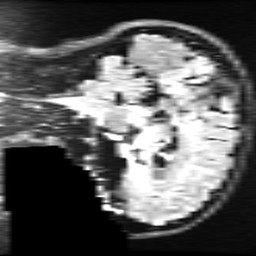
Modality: FLAIR
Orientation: sagittal
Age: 22
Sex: female
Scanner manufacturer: ge
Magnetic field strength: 3 T
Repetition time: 11 s
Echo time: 0.1497 s